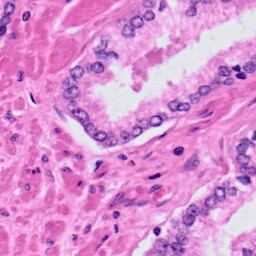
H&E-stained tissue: Prostate